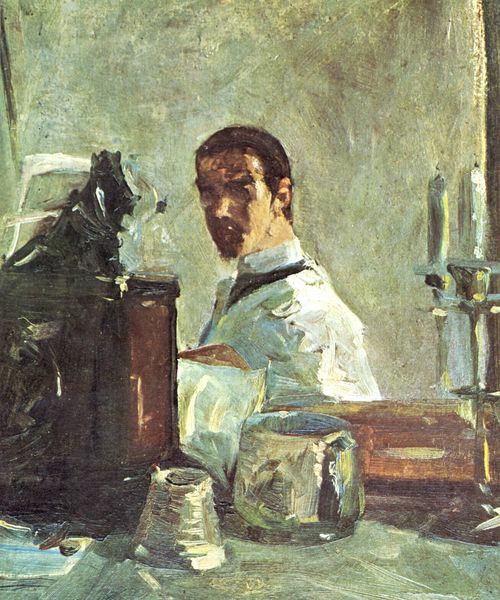
Titel: Selbstporträt vor einem Spiegel
Künstler: Henri de Toulouse-Lautrec
Standort: Albi
Institution: Musée Toulouse-Lautrec
Schlagwörter: blau, dunkel, gemälde, hand, kopf, mann, schatten, weiß, gelb, grün, impressionismus, bar, braun, fenster, frankreich, frisur, glas, grau, haar, hell, hintergrund, holz, licht, mund, nase, ohr, schwarz, tisch, zimmer, blick, expressionismus, schleife, bart, hemd, wand, augen, falten, gesicht, kragen, schale, schüssel, silber, teller, bild, bildnis, möbel, portrait, porträt, schauen, spiegel, tischdecke, öl, pastos, sonne, auge, gold, haare, halbfigur, sitzend, stoff, decke, blatt, arbeit, krug, stilleben, stillleben, spanien, papier, schrank, schreibtisch, spiegelbild, mauer, farbe, duktus, falte, krawatte, impressionistisch, büste, glanz, atelier, kerze, maler, kerzen, leuchter, lüster, tasse, vasen, junge, fliege, selbstporträt, striche, galerie, becher, gefäß, buch, porzellan, portait, uniform, brille, selbstbildnis, kittel, lautrec, tasche, arzt, kunst, malen, pinsel, gefässe, sonnig, farbauftrag, pinselstrich, pult, wissenschaftler, kerzenständer, kerzenhalter, kerzenleuchter, selbstportrait, blaugrau, expressiv, locker, gegenstand, dekorativ, garn, behälter, zeichner, expression, koffer, ungenau, professor, skizzenhaft, autoportrait, tüte, kästechen, tischschmuck, isch, leucter, immpression, klopapier, 1850, alutrec, proffessor